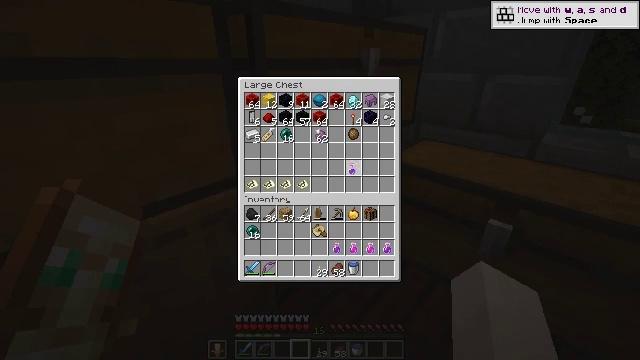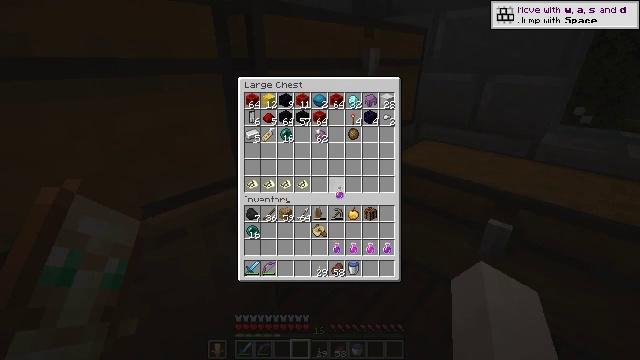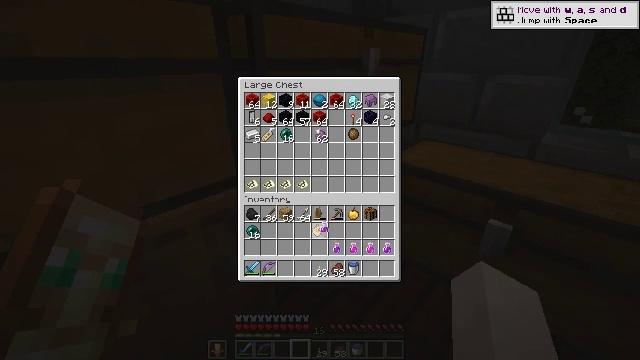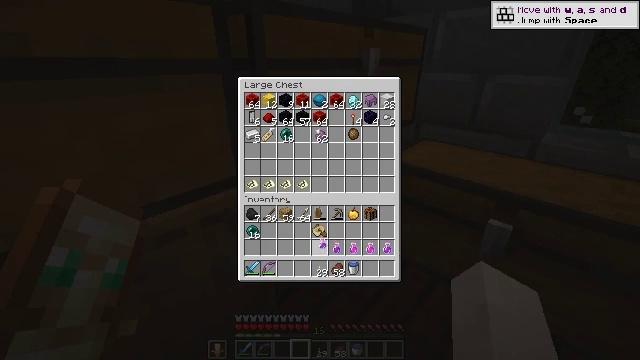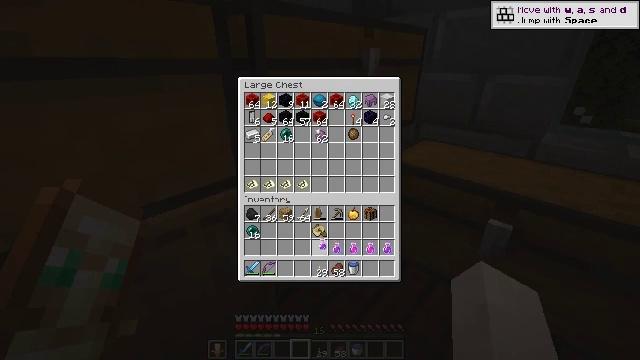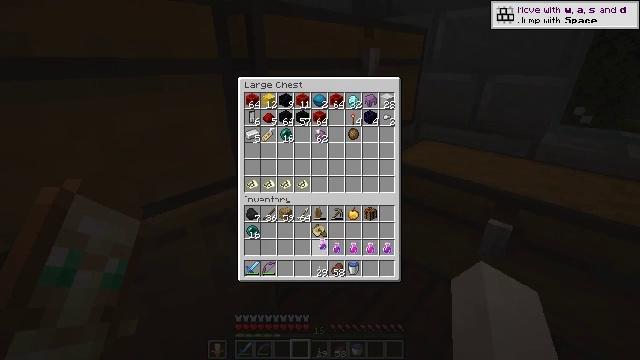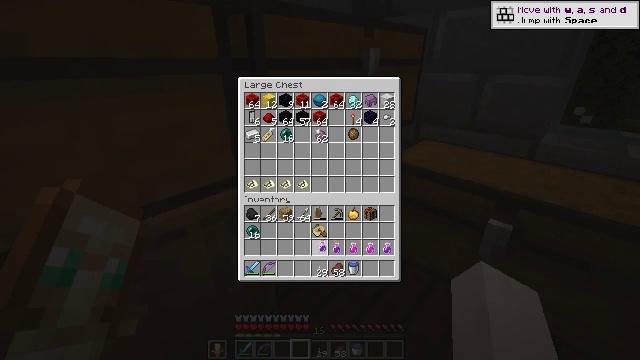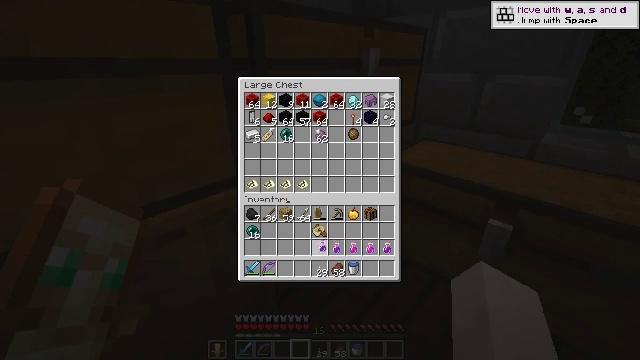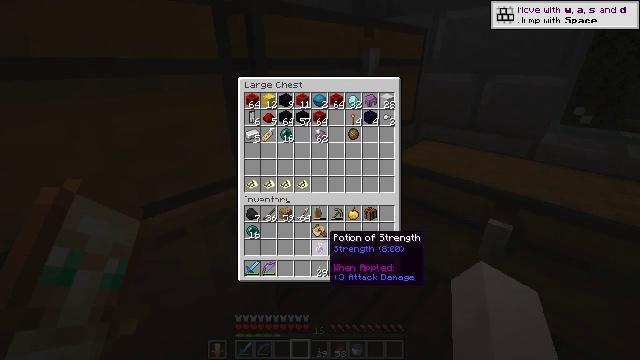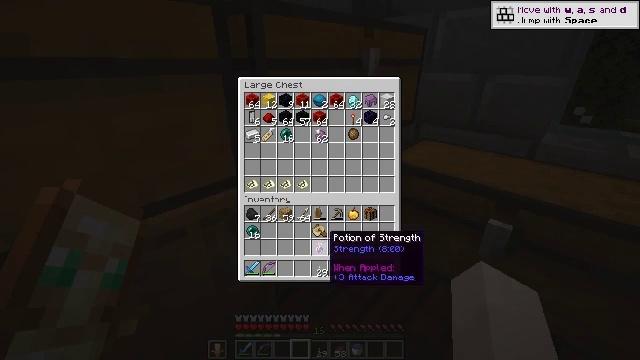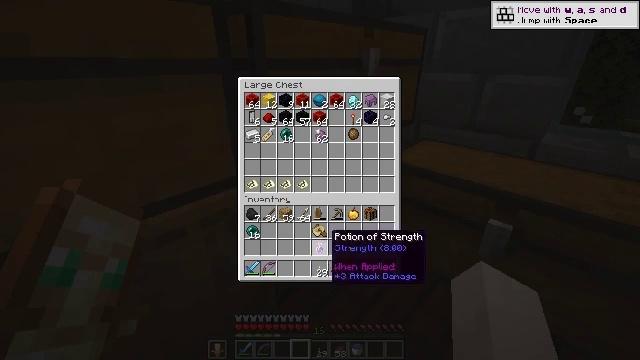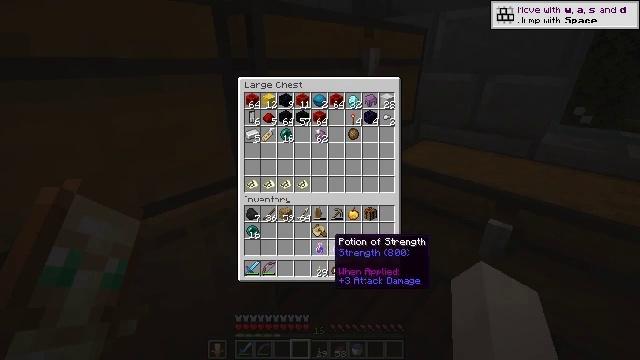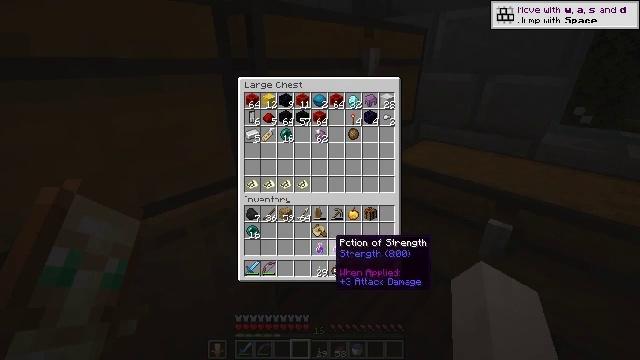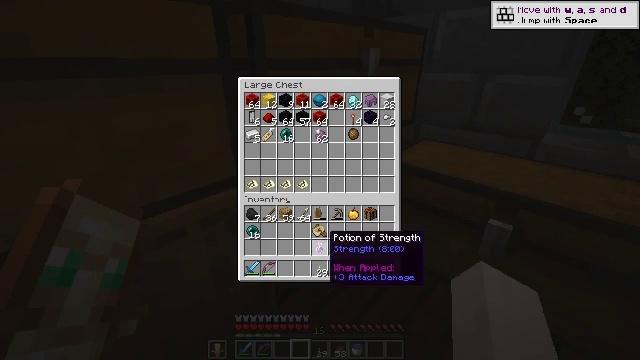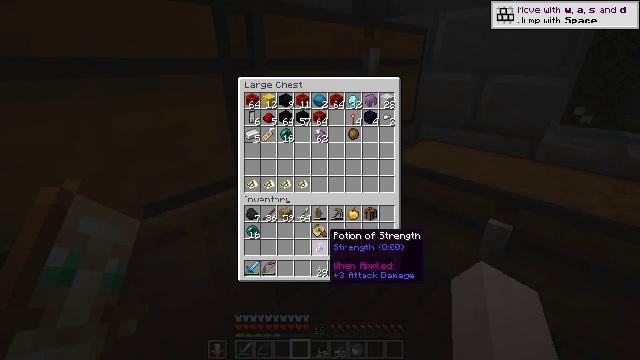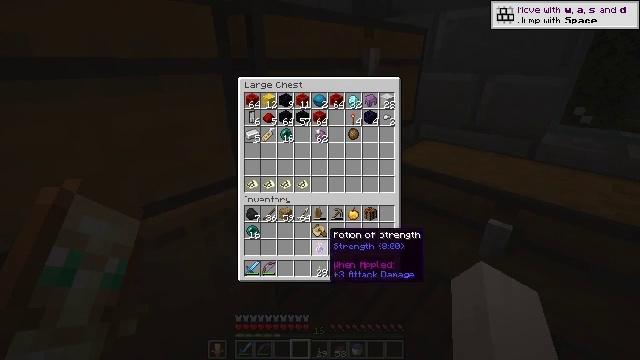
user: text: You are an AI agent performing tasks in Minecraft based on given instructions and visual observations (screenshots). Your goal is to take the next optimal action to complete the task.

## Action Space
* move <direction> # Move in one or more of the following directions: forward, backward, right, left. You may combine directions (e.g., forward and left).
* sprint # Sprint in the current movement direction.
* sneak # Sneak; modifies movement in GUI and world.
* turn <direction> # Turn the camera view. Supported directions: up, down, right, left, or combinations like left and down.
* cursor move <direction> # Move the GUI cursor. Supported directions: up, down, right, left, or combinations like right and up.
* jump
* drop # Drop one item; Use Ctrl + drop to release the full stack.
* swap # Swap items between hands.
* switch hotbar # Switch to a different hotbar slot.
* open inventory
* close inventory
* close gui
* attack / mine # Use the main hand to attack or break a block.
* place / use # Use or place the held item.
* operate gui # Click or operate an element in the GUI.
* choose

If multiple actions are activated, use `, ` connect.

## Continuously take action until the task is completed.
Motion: motion action
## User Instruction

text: Break the pink shulker box to move it.
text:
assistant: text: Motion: cursor move left and down
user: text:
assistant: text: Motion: cursor move left and down
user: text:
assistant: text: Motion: cursor move down
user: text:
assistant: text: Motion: no_op
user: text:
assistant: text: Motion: no_op
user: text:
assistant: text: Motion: no_op
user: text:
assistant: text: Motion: operate gui
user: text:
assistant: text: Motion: no_op
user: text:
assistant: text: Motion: no_op
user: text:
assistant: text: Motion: no_op
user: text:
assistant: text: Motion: no_op
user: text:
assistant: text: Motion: no_op
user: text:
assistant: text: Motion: cursor move left
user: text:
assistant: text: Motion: no_op
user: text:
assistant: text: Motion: no_op
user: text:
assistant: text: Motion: cursor move right and down
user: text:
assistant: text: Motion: cursor move right and down
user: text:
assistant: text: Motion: no_op
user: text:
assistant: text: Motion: cursor move left and up
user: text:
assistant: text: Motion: cursor move up
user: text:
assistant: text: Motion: no_op
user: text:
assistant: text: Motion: cursor move down
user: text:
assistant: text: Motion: cursor move right
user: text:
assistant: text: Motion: cursor move right
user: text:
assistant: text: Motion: no_op
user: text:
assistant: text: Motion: no_op
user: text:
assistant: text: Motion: no_op
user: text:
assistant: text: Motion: no_op
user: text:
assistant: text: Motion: no_op
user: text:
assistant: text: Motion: no_op